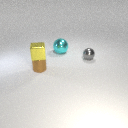
large cyan metal sphere to the right of small brown metal cylinder